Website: apple
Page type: billing-address
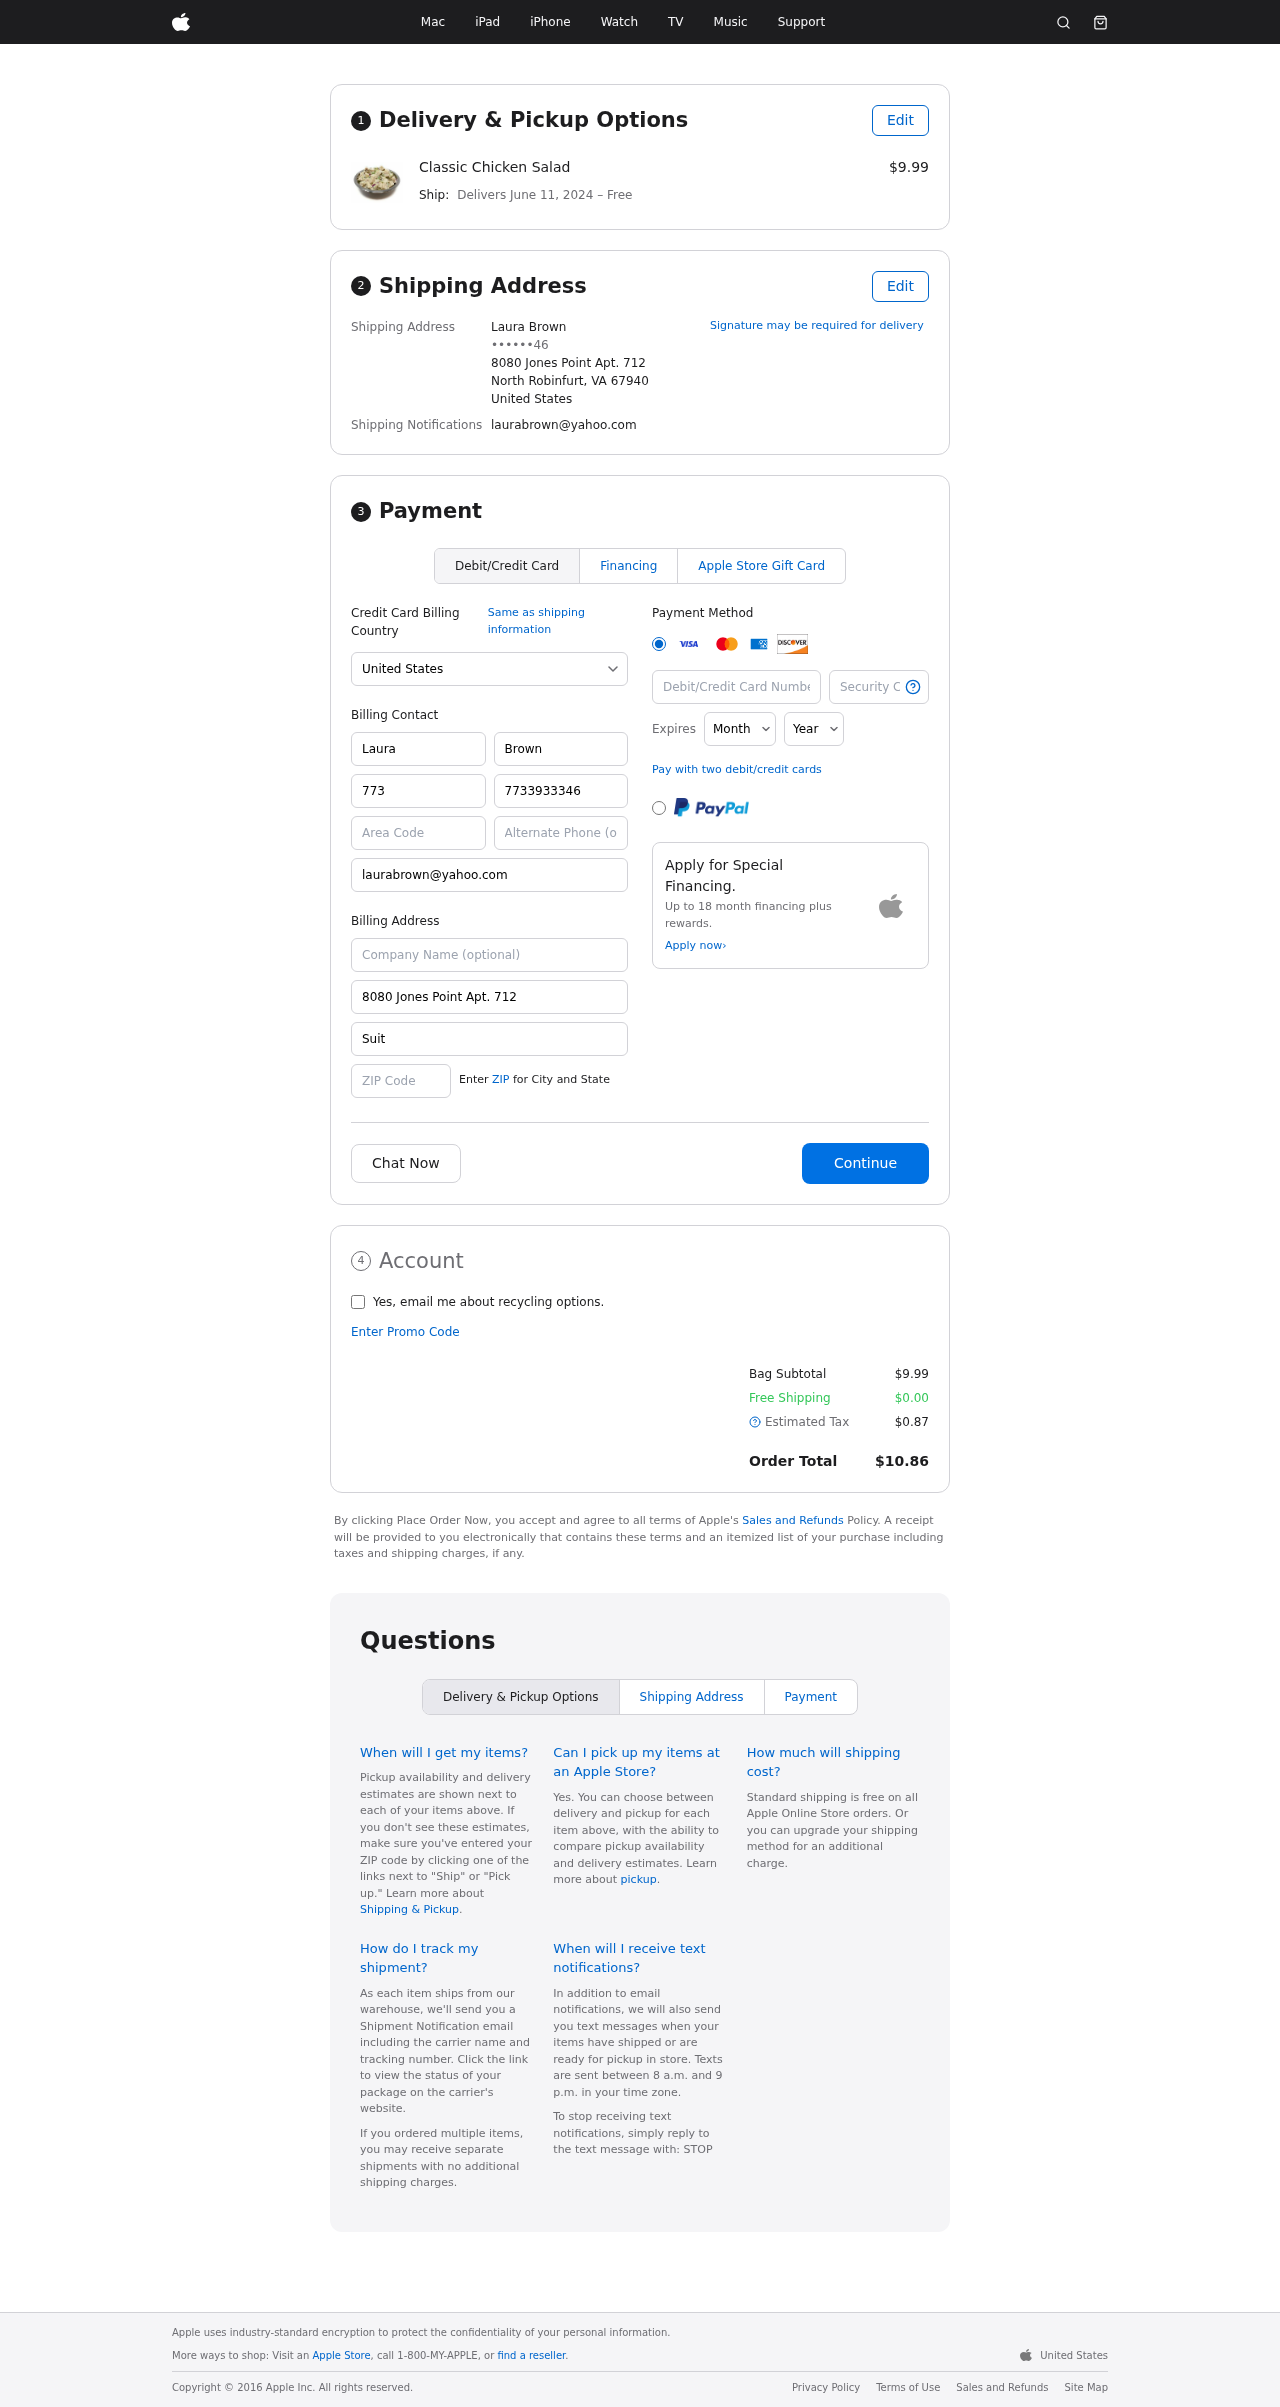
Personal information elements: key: PII_CARD_CVV
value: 6639
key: PII_CARD_EXPIRY_MONTH
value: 11
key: PII_CARD_EXPIRY_YEAR
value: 26
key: PII_CARD_NUMBER
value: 3752 2250 2090 746
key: PII_CITY_STATE_ZIP
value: North Robinfurt, VA 67940
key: PII_COUNTRY
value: United States
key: PII_EMAIL
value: laurabrown@yahoo.com
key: PII_FULLNAME
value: Laura Brown
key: PII_STREET
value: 8080 Jones Point Apt. 712
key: PII_PHONE_MASKED
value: ••••••46
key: PII_BILLING_FIRSTNAME
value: Laura
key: PII_BILLING_LASTNAME
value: Brown
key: PII_BILLING_PHONE_AREA
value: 773
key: PII_BILLING_PHONE
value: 7733933346
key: PII_BILLING_EMAIL
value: laurabrown@yahoo.com
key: PII_BILLING_STREET
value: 8080 Jones Point Apt. 712
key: PII_BILLING_STREET2
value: Suite 038
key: PII_BILLING_POSTCODE
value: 67940
Product elements: key: PRODUCT1_NAME
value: Classic Chicken Salad
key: PRODUCT1_PRICE
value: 9.99
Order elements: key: ORDER_DELIVERY_DATE
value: June 11, 2024
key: ORDER_SUBTOTAL
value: $9.99
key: ORDER_SHIPPING_COST
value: $0.00
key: ORDER_TAX
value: $0.87
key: ORDER_TOTAL
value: $10.86